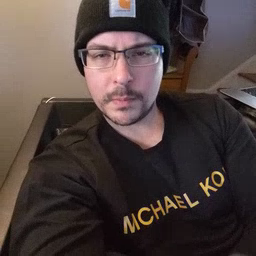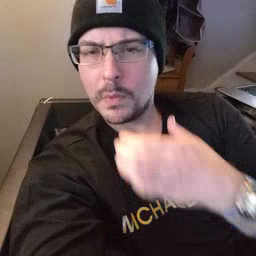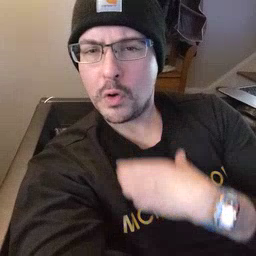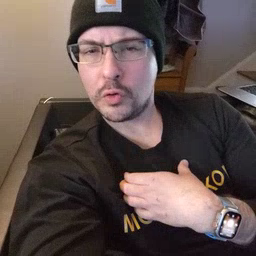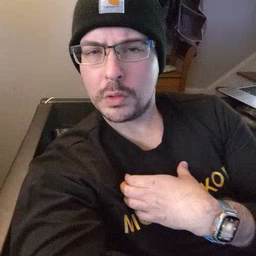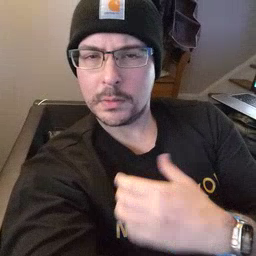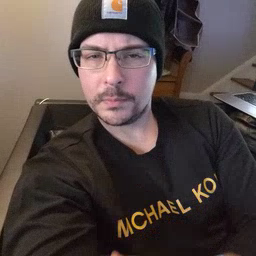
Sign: hungry